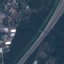
Label: Highway